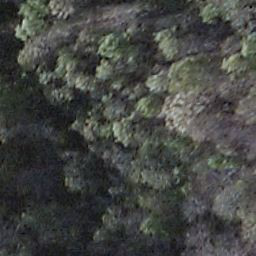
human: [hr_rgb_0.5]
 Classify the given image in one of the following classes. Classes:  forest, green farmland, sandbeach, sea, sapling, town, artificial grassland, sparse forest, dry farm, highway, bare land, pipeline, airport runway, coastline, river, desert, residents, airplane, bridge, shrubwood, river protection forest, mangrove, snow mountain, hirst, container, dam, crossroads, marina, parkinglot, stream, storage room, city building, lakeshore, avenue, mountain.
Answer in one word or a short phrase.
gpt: shrubwood